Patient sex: F
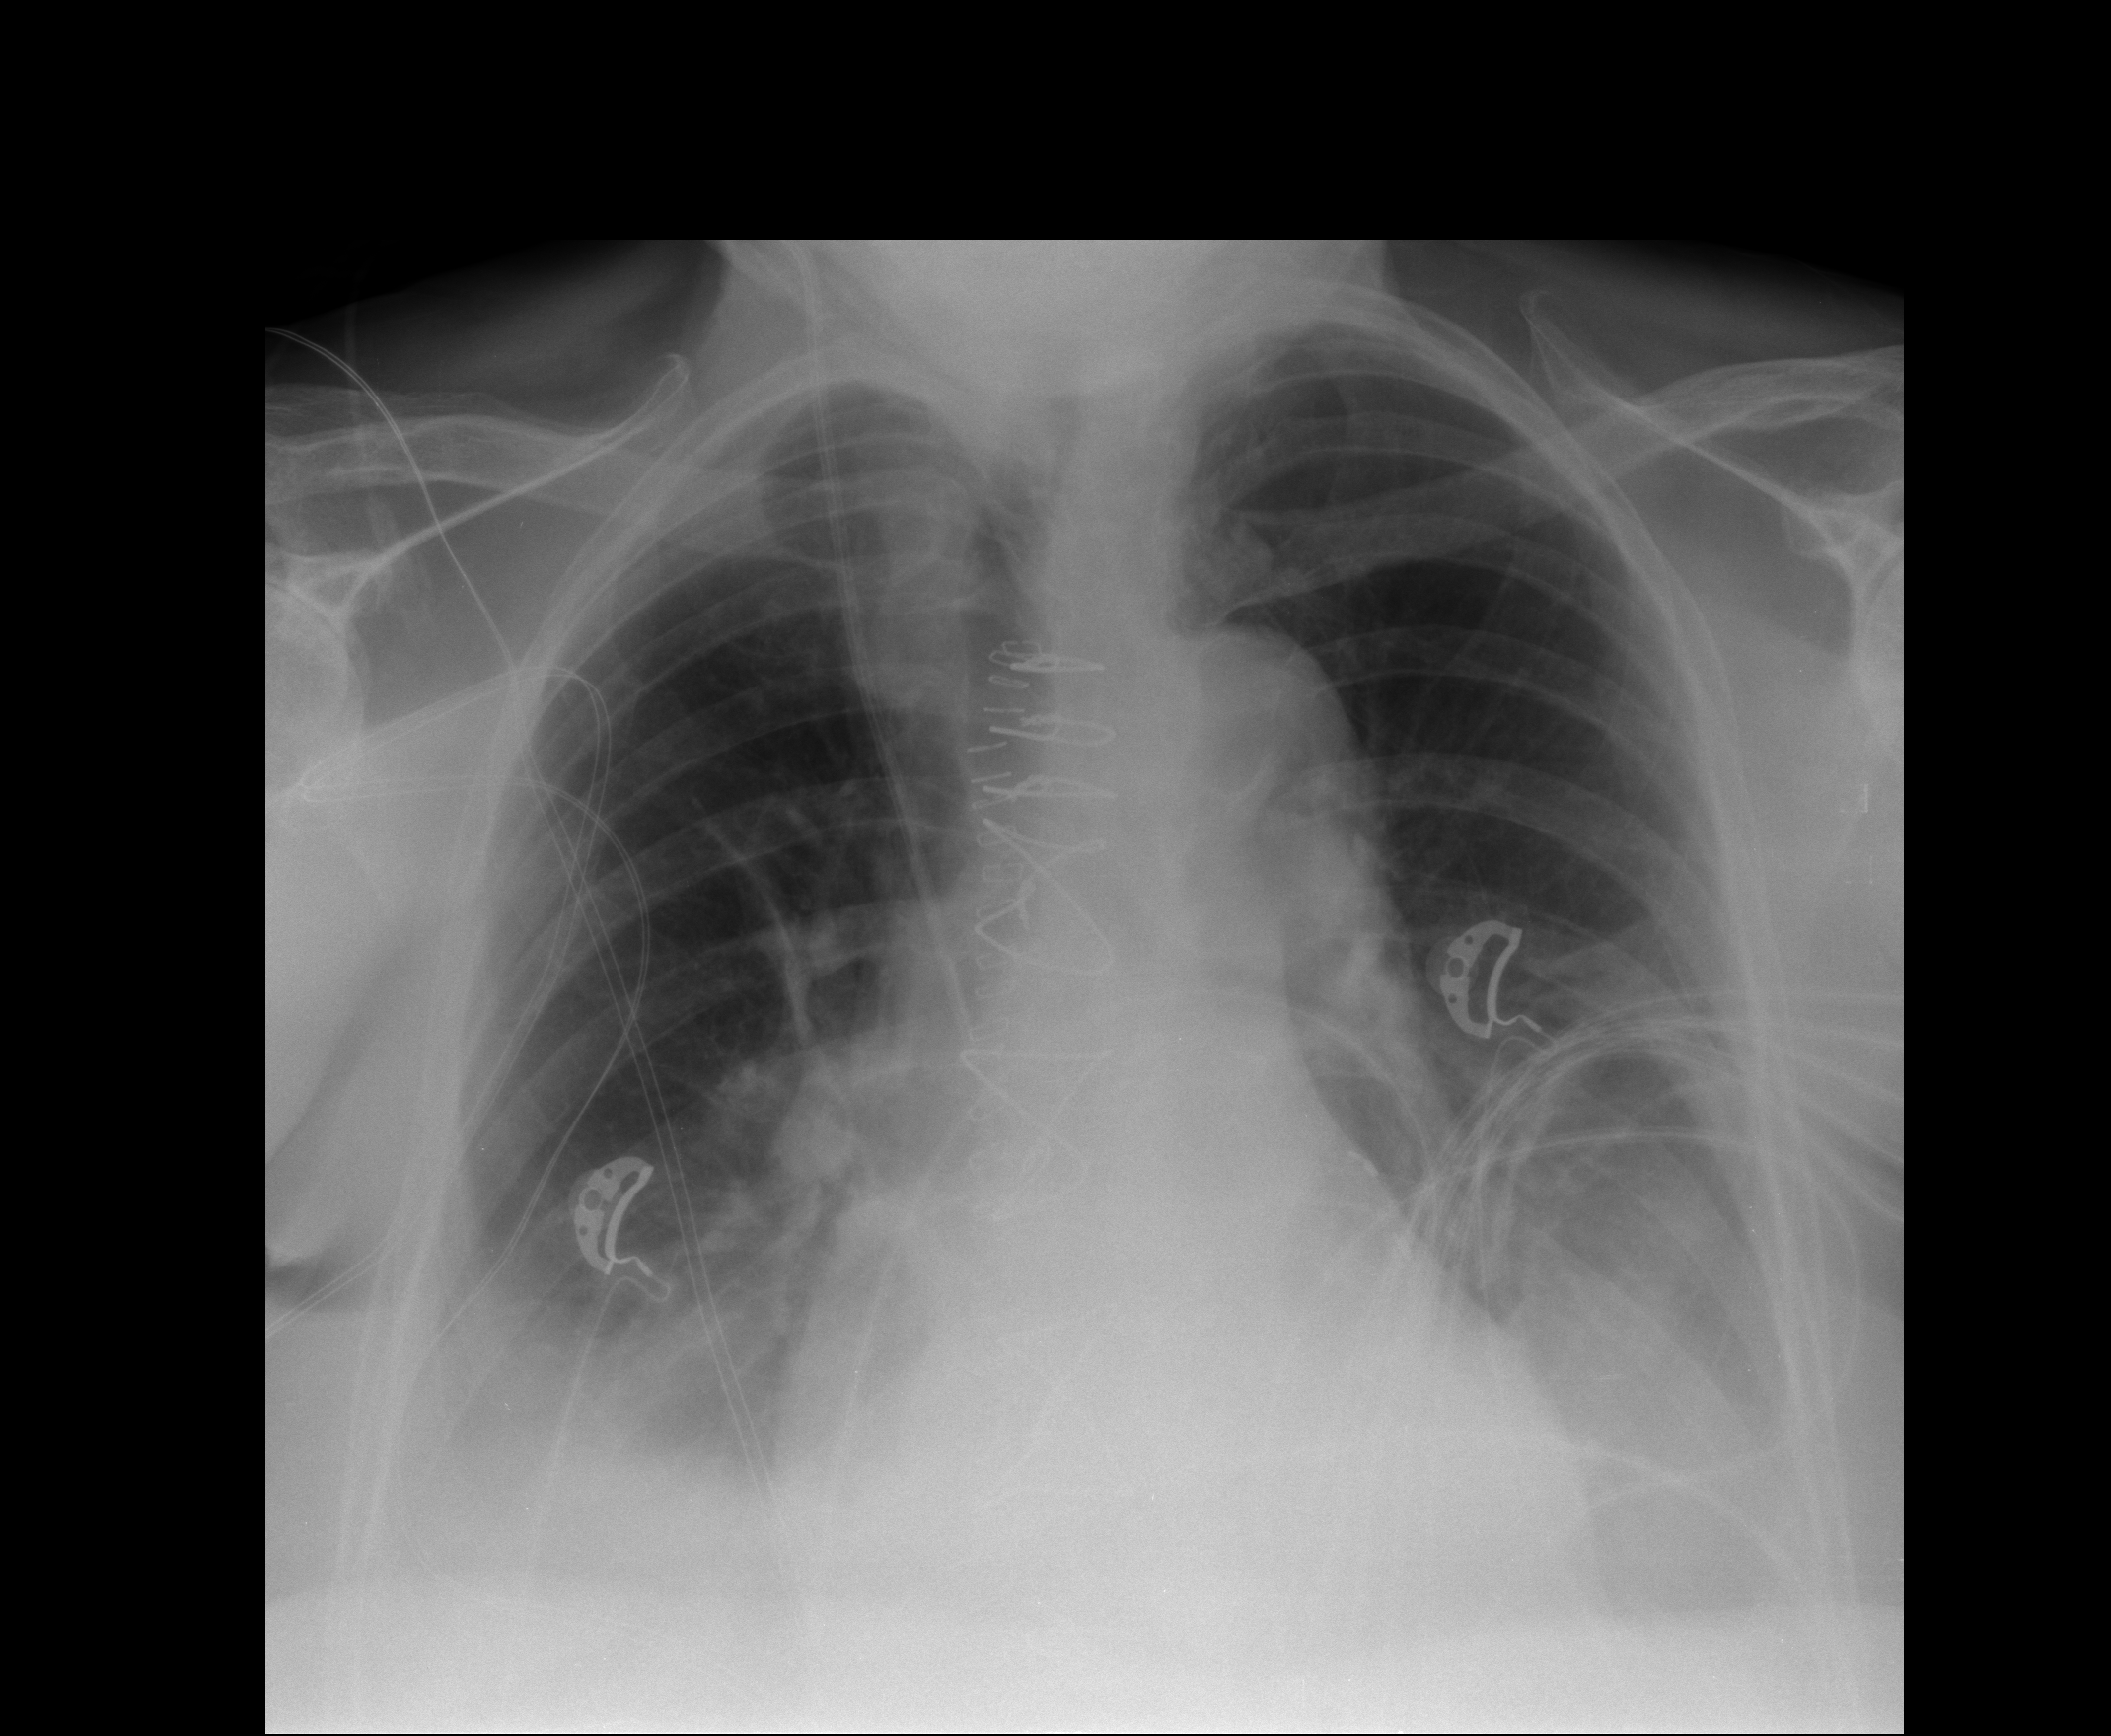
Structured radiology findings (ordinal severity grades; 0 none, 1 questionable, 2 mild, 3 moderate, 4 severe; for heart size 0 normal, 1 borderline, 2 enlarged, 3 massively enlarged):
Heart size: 2
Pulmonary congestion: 1
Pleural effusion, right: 2
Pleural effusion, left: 2
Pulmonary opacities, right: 0
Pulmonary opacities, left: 0
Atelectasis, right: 2
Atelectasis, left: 2